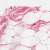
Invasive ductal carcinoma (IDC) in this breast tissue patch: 0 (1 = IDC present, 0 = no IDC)